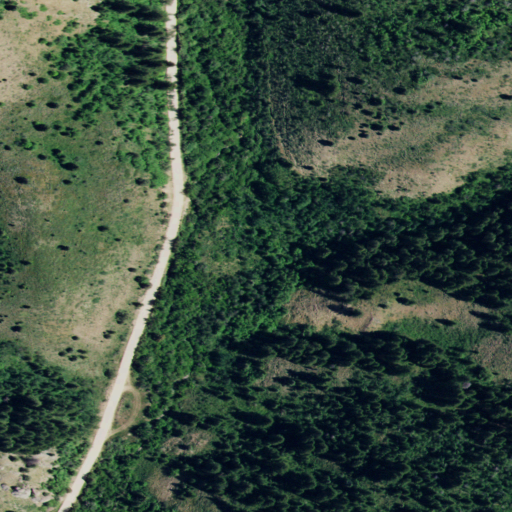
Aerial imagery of valley in Idaho named Rolph Canyon containing evergreen forest, shrub, and woody wetlands